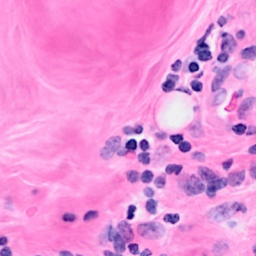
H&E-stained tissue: Breast